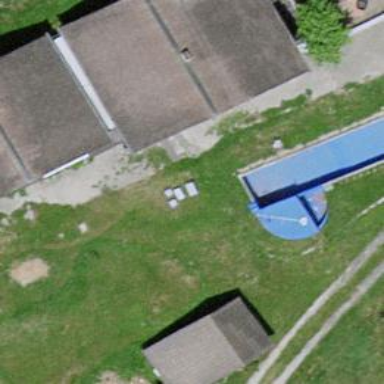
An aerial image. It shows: Swimming pool located in leisure land.